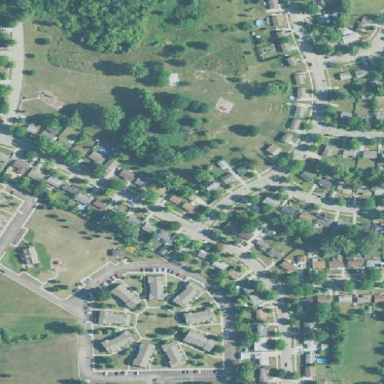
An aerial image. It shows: Neighborhood.